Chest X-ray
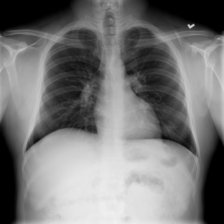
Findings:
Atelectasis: negative
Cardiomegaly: negative
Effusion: negative
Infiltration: negative
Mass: negative
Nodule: negative
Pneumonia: negative
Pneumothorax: negative
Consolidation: negative
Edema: negative
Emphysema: negative
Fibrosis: negative
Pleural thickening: negative
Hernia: negative